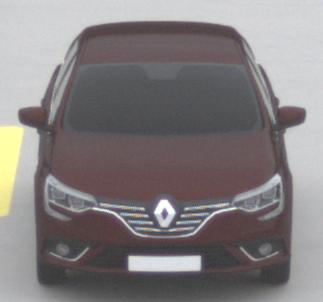
Make: Renault
Model: Mégane ENERGY TCe 100
Detailed model: Mégane (IV)
Model produced from: 2016/03
Model produced until: 2018/08
Doors: 5
Color: red
Road condition: dry road
Daytime: midday
Contrast: low contrast